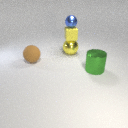
large yellow metal sphere below small blue metal sphere